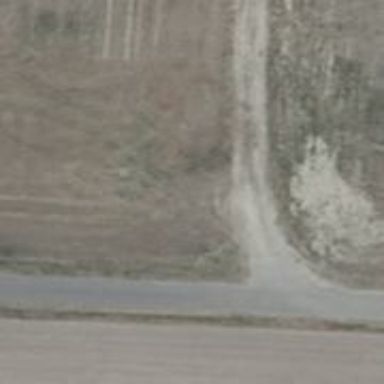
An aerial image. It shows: Sandy track with grade 4 tracktype.